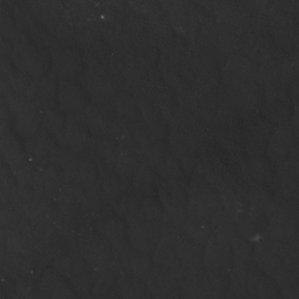
Label: non_frost